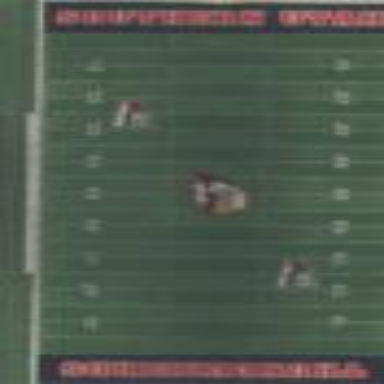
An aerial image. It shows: Pitch for American football.